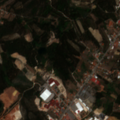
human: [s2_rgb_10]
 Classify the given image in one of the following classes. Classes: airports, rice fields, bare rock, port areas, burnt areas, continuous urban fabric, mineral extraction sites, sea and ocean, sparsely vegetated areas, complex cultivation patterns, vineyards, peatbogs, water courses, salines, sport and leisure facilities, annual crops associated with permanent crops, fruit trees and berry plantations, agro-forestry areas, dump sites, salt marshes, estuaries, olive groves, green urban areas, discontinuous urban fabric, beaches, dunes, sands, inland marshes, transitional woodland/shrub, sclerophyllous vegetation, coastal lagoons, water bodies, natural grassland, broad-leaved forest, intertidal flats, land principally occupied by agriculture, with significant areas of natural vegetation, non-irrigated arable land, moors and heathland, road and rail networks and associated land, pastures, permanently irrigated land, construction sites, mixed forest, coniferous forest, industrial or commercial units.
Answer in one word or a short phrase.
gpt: discontinuous urban fabric, industrial or commercial units, mineral extraction sites, complex cultivation patterns, land principally occupied by agriculture, with significant areas of natural vegetation, mixed forest